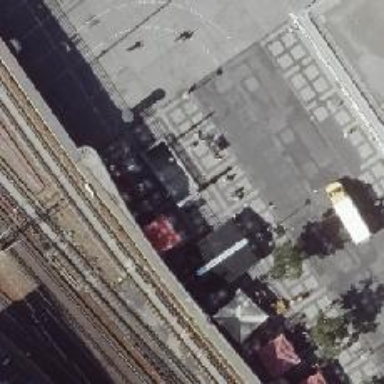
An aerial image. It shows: Entrance to subway station for public transport.